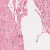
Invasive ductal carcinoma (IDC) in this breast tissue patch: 0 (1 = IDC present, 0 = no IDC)